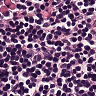
Metastatic tissue present: no